Field crop: maize
Growth stage: 2
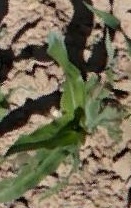
Species: maize